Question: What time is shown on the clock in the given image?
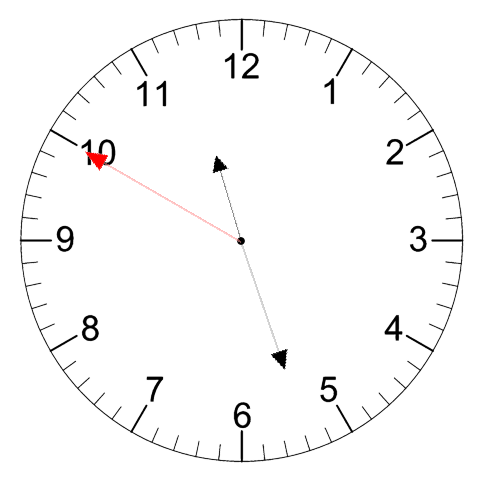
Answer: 11:26:50